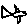
Label: fish